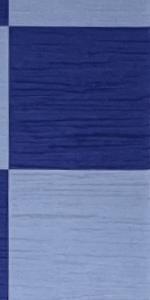
Label: Empty